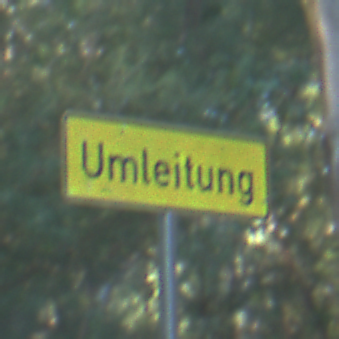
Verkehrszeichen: Umleitungsankuendigung
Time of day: MorningAfternoon
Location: Outdoor (Nature)
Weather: Clear
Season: NotSpecified
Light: Natural